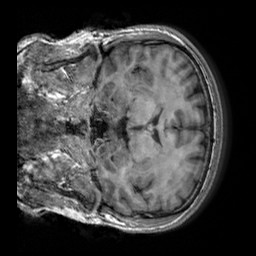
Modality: T1w
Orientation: coronal
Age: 39
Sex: male
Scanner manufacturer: siemens
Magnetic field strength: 3 T
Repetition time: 2.3 s
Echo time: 0.00303 s